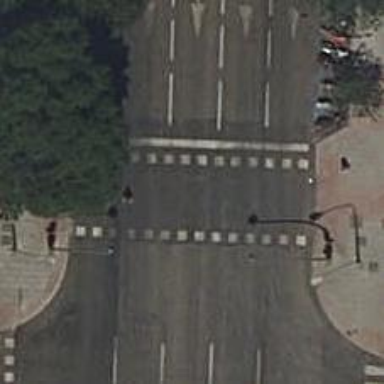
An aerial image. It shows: Crossing with traffic signals.